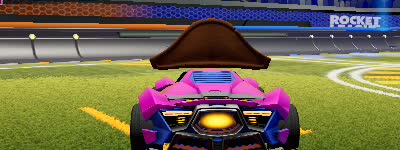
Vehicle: werewolf